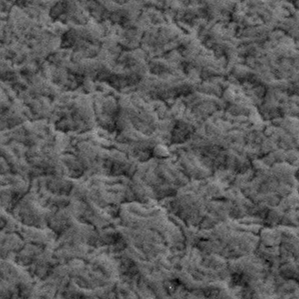
Label: frost